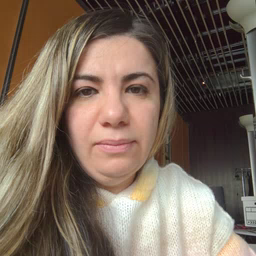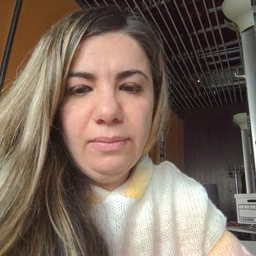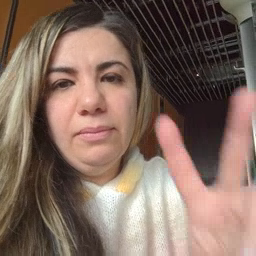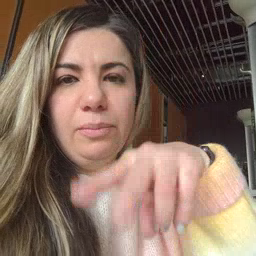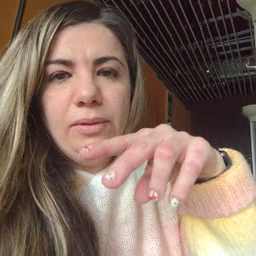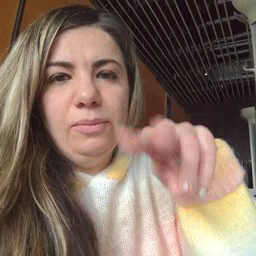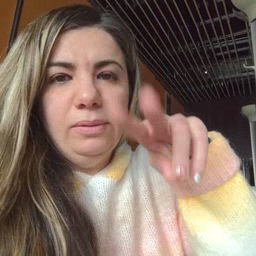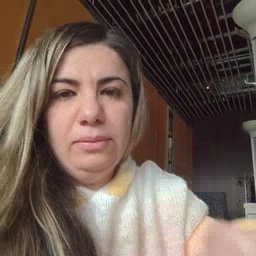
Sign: read